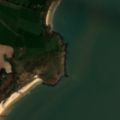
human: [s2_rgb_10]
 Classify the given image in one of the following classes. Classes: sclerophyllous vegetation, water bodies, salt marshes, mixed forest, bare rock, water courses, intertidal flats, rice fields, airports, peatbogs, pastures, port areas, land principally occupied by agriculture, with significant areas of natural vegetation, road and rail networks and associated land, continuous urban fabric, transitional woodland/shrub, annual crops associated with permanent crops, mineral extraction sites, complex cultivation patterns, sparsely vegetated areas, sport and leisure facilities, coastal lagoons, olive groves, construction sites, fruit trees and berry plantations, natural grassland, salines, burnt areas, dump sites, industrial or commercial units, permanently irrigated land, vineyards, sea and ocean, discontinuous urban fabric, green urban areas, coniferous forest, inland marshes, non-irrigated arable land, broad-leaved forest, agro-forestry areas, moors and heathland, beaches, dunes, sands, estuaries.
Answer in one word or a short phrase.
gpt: non-irrigated arable land, pastures, beaches, dunes, sands, sea and ocean